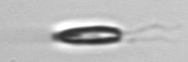
Label: Chrysochromulina